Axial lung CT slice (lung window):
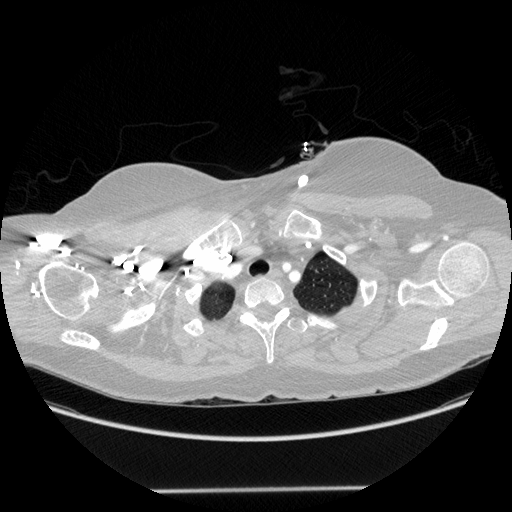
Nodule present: no